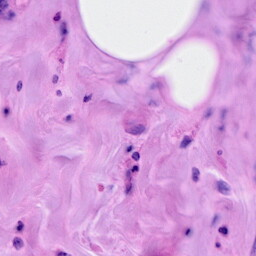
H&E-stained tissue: Breast